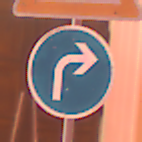
Verkehrszeichen: VorgeschriebeneFahrtrichtungRechts
Zusatzzeichen oben: Arbeitsstelle
Umgebung: Outdoor, Urban
Tageszeit: Night
Wetter: Overcast
Licht: Artificial
Jahreszeit: Winter
Kontrast: MediumContrast